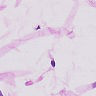
Metastatic tissue present: no